Question: Passing only input text from textfield to label in second VC works!! But i want when user type number 10 in uitextfield, ( 1 ticket is 2 euros so 10 tickets * 2 euro is 20) and when i click PAY button, so that SUM can be displayed in label in second VC, i think that viewdidload in VC2 is happening before prepareForSegue, i don't know. It works when i click second time on PAY button, but not when i first click PAY button where label displays zero, help :) Embedded in navigation controller for navigation.

VC1
'''
import UIKit
class ViewController: UIViewController {
@IBOutlet weak var howManyTickets: UITextField!
var sumTicketsAndPriceOfTickets = Int()
var priceOfTicket = 2 // euros
override func viewDidLoad() {
super.viewDidLoad()
// Do any additional setup after loading the view, typically from a nib.
}
override func didReceiveMemoryWarning() {
super.didReceiveMemoryWarning()
// Dispose of any resources that can be recreated.
}
@IBAction func platiTeKarte(sender: AnyObject) {
sumTicketsAndPriceOfTickets = howManyTickets.text.toInt()! * priceOfTicket
}
override func prepareForSegue(segue: UIStoryboardSegue, sender: AnyObject?) {
let driver = segue.destinationViewController as! primaocViewController
var whatToPass = sumTicketsAndPriceOfTickets
driver.receiver = whatToPass
}
}
'''
VC2
'''
import UIKit
class primaocViewController: UIViewController {
@IBOutlet weak var displaySum: UILabel!
var receiver:Int!
override func viewDidLoad() {
super.viewDidLoad()
// Do any additional setup after loading the view.
self.displaySum.text = String(receiver)
}
override func didReceiveMemoryWarning() {
super.didReceiveMemoryWarning()
// Dispose of any resources that can be recreated.
}
}
'''
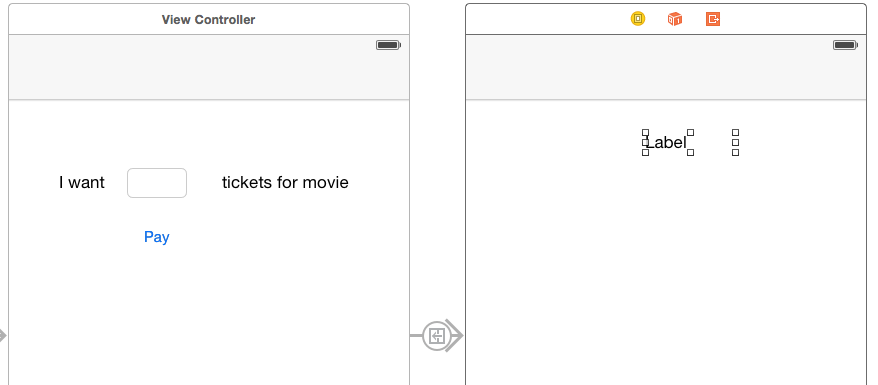
Answer: If your button is wired directly to a segue, then you don't need an @IBAction as well. As you are seeing, the 'prepareForSegue' is happening before the @IBAction for your Pay button. Just compute your value in 'prepareForSegue':
'''
override func prepareForSegue(segue: UIStoryboardSegue, sender: AnyObject?) {
let driver = segue.destinationViewController as! primaocViewController
driver.receiver = (howManyTickets.text.toInt() ?? 0) * priceOfTicket
}
'''
I changed the calculation of the pay to use the '??'. This is generally a safer approach because if the 'toInt()' returns 'nil' for any reason, it will in this case just use '0' instead of crashing.